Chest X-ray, AP view. Patient: 56 years old, sex M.
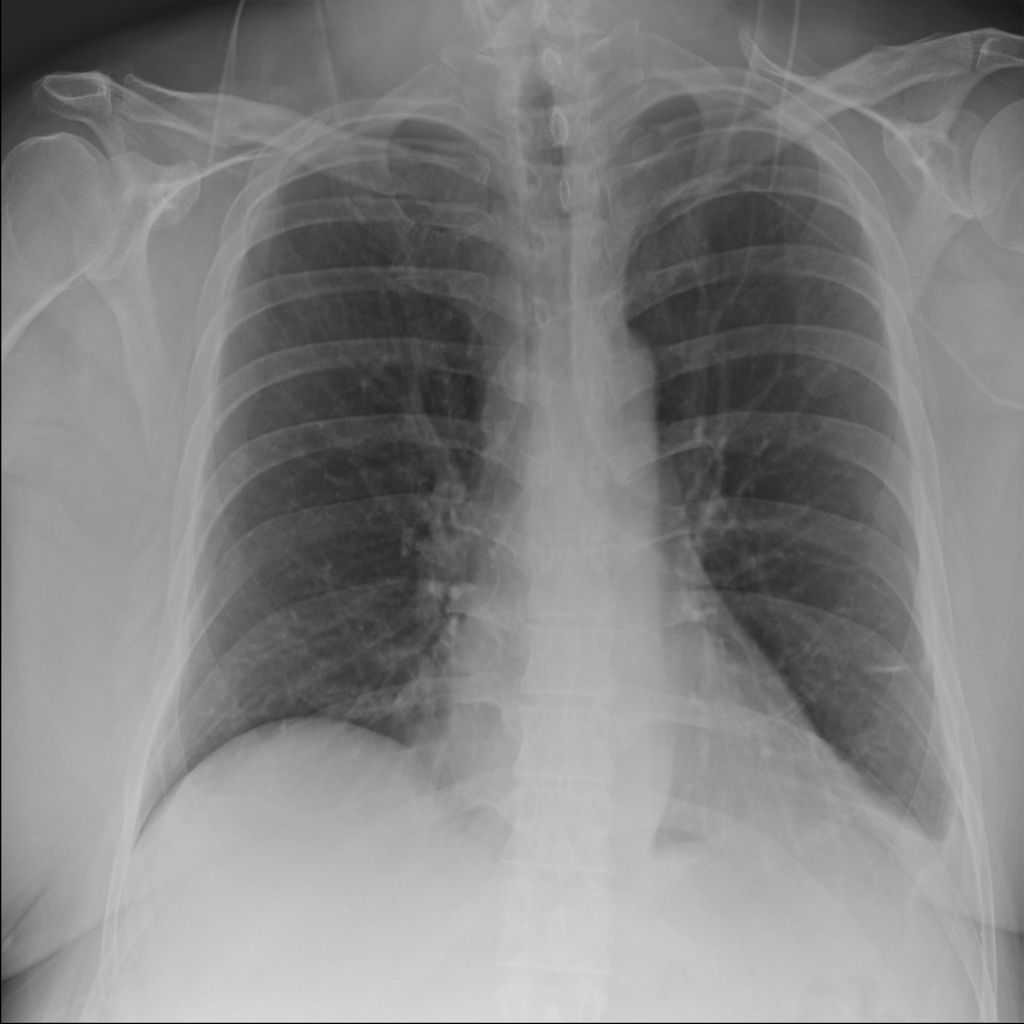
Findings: No Finding